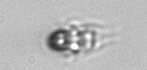
Label: Mesodinium